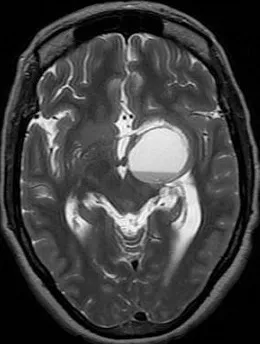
Axial T2WI shows fluid-fluid level within the mass and marked compression over the left cerebral peduncle of midbrain.
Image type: radiology (mri)